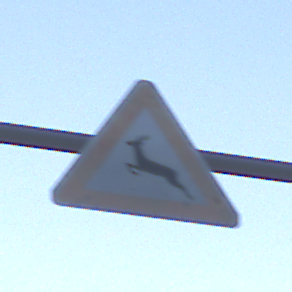
Verkehrszeichen: WildwechselRechts
Umgebung: Outdoor, Urban
Tageszeit: Dawn
Wetter: Clear
Licht: Natural
Jahreszeit: NotSpecified
Kontrast: LowContrast